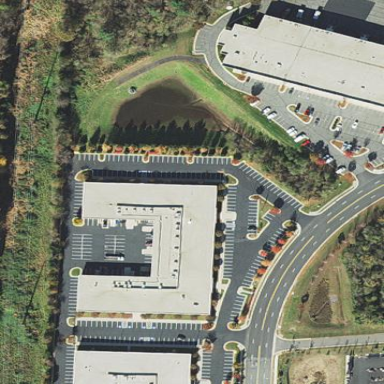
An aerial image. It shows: Commercial building.